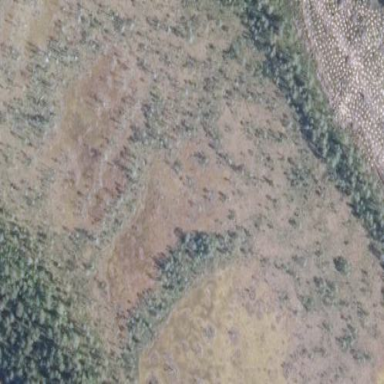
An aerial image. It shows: Marshy wetland area.